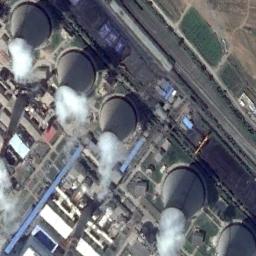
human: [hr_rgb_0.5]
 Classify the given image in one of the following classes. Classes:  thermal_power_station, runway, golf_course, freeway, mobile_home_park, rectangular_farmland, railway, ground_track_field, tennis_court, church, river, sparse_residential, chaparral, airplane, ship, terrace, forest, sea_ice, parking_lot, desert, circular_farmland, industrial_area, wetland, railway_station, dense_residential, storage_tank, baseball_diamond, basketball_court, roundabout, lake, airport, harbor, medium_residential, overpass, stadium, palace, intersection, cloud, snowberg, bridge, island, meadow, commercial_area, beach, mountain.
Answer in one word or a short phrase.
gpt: thermal_power_station